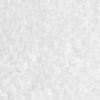
Label: no_change